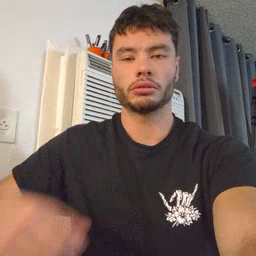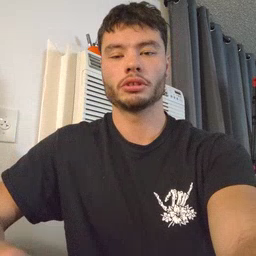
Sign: weus